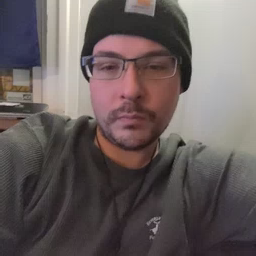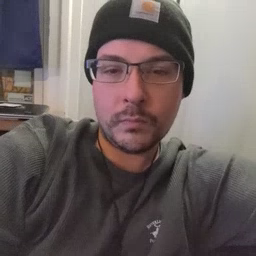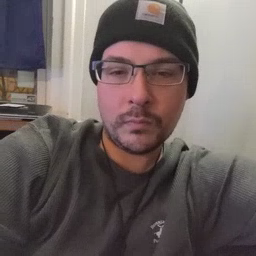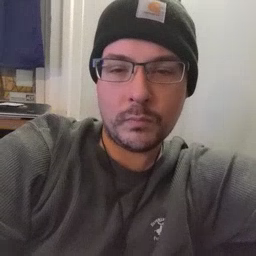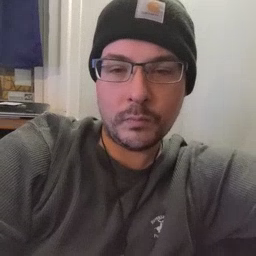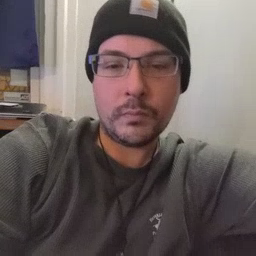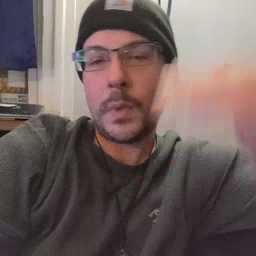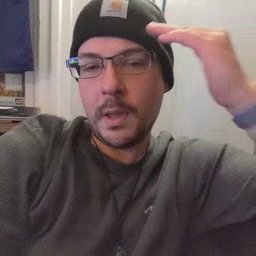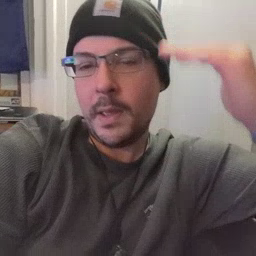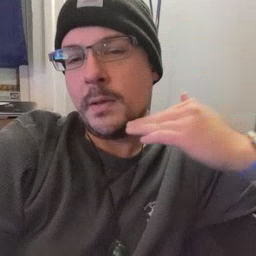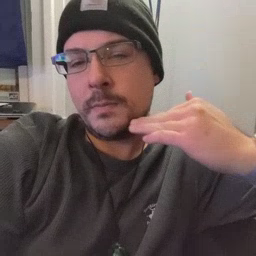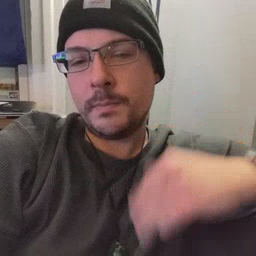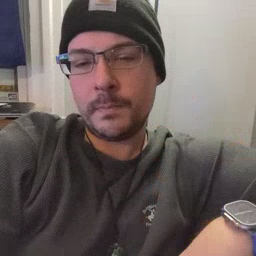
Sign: head